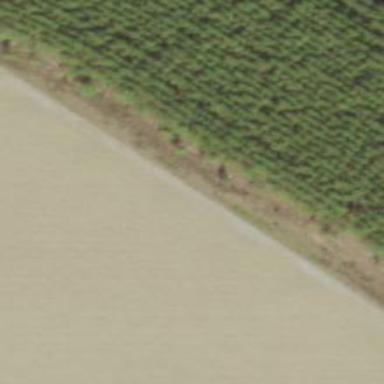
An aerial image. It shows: Forest area predominantly covered with needle-leaved trees.